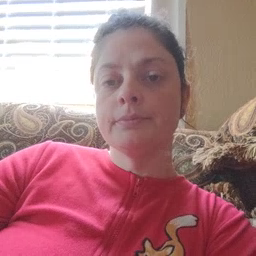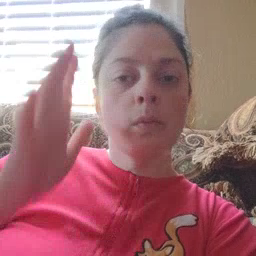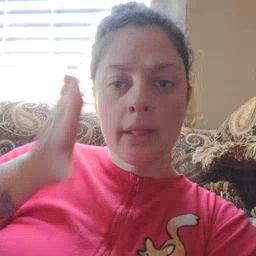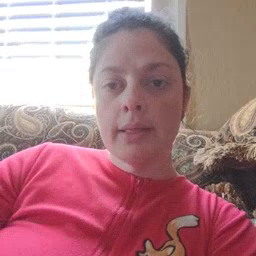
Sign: will